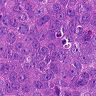
Metastatic tissue present: yes